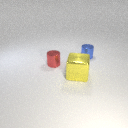
large yellow metal cube to the left of small blue metal cylinder